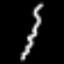
Label: squiggle